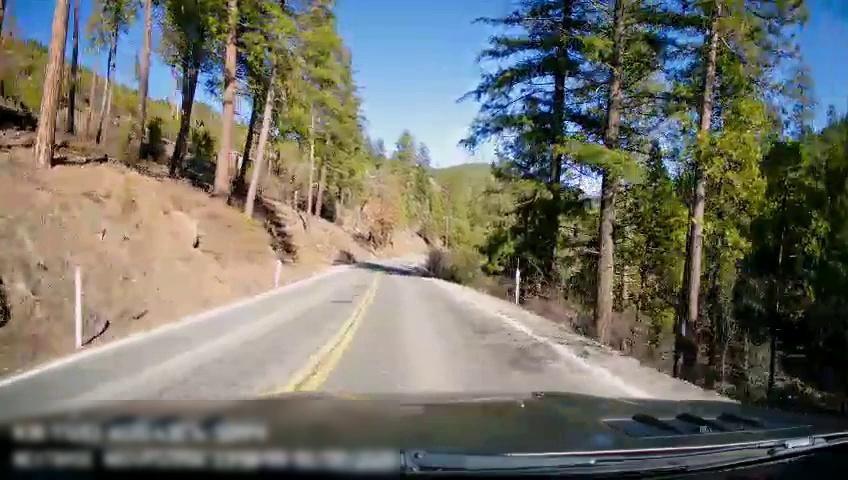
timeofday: Day
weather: Sunny
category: Drivable Space
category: Drivable Space
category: Lanes | Opposite Lane
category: Lanes | Current Lane
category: Lanes | Opposite Lane
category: Lanes | Current Lane